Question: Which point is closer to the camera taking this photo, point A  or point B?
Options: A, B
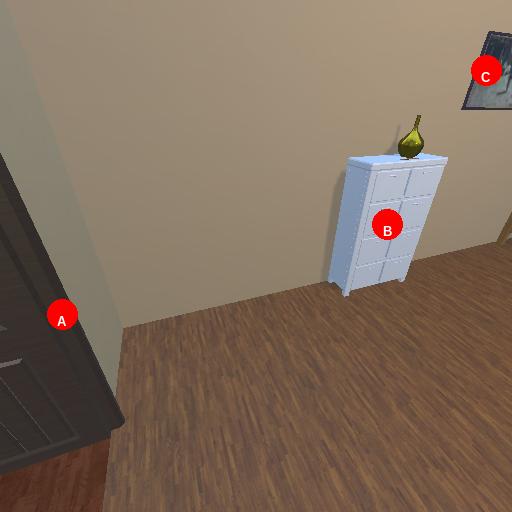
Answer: A